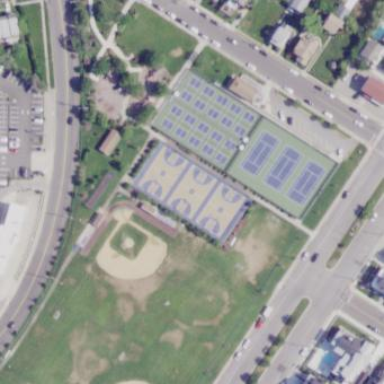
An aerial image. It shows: Basketball court located in leisure land pitch.